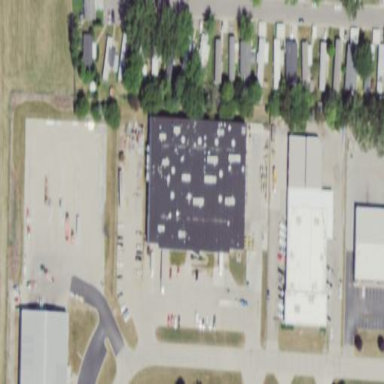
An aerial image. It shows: Commercial building.